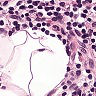
Metastatic tissue present: no